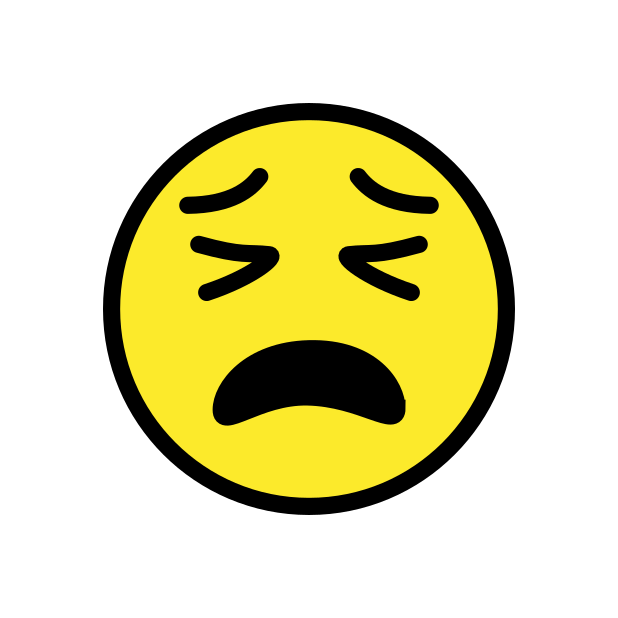
Emoji: 😫
Name: tired face
Unicode: 0x1f62b